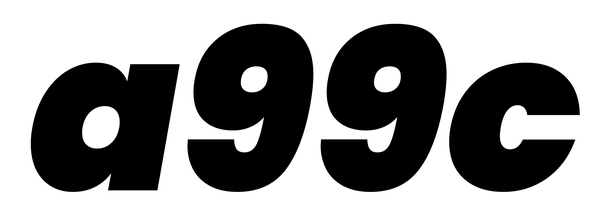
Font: Poppins-BlackItalic